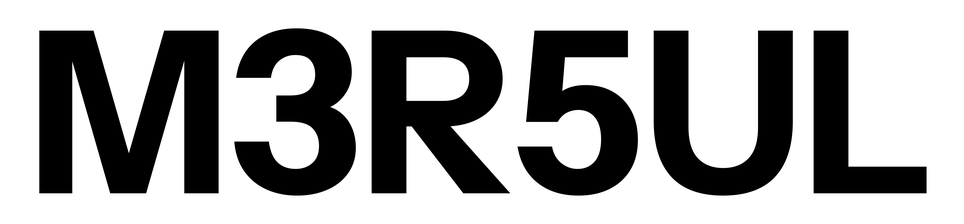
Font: InstrumentSans_Bold